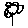
Label: flower